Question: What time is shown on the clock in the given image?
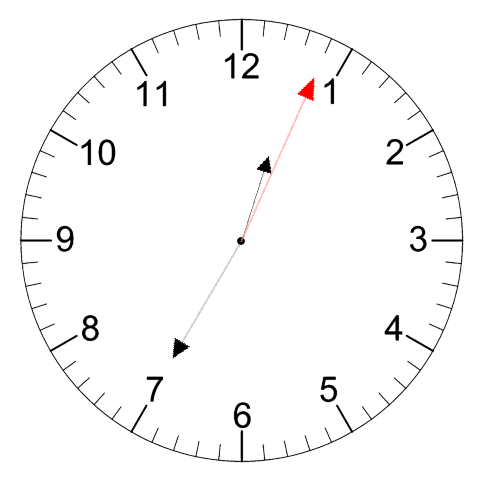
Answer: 12:35:04